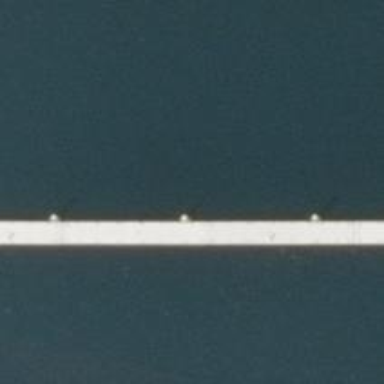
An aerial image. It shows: Man-made pier.